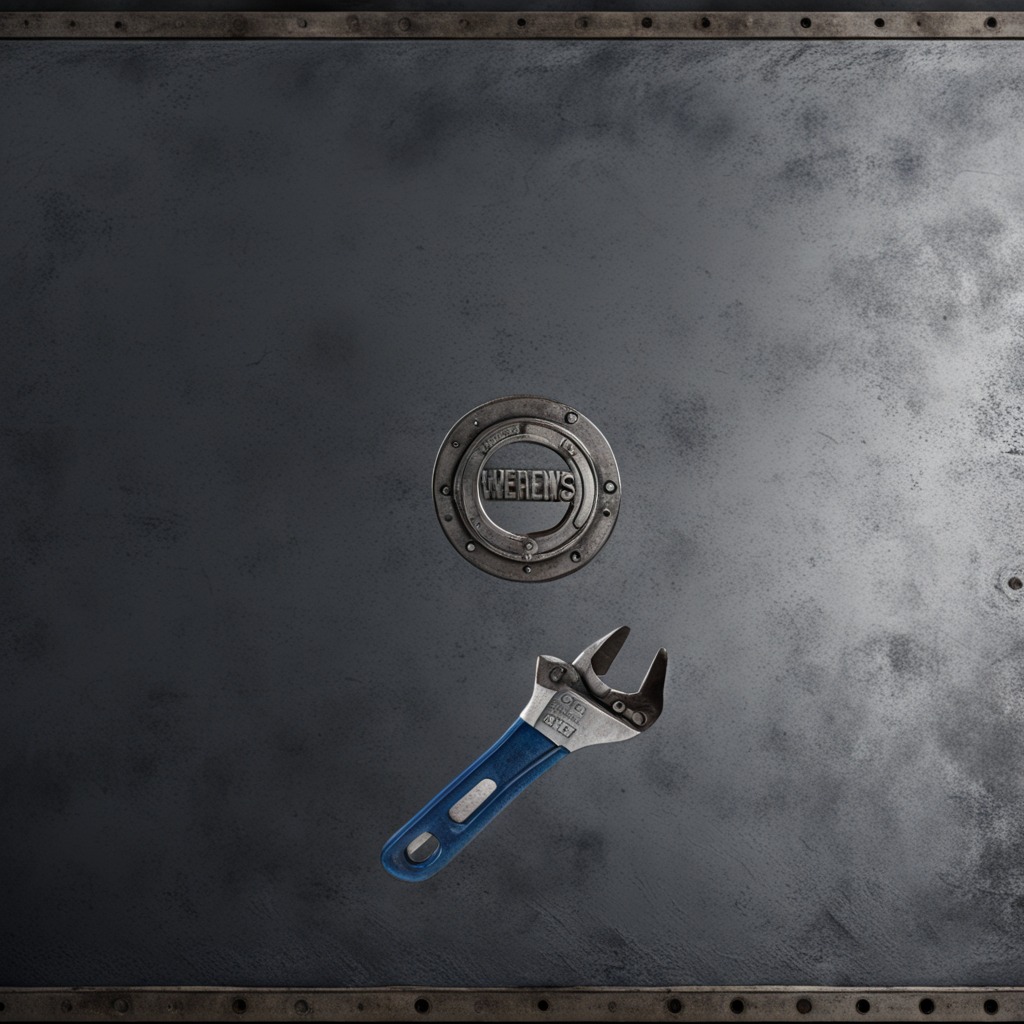
An wrench is lying on a cold steel table in a mining workshop gritty textures.